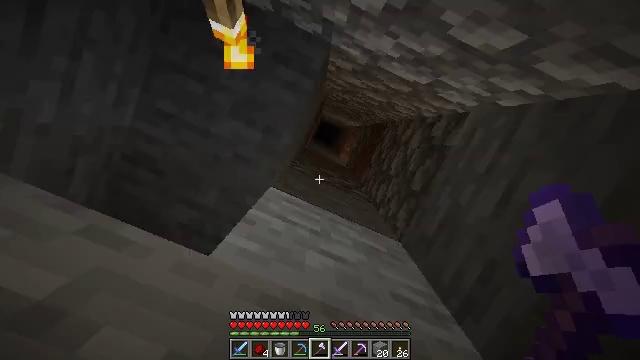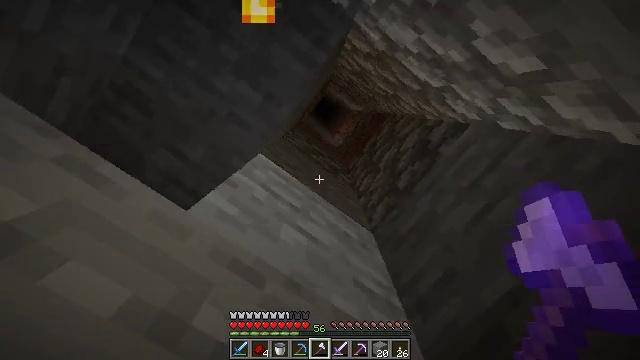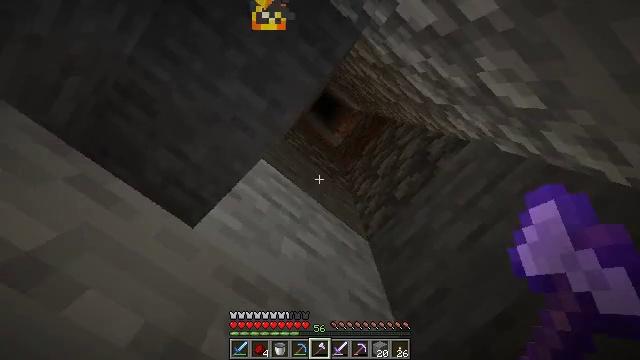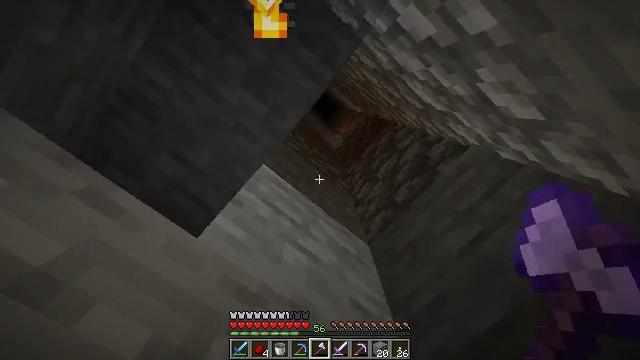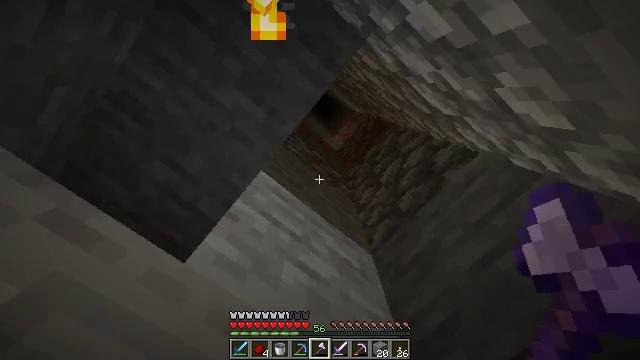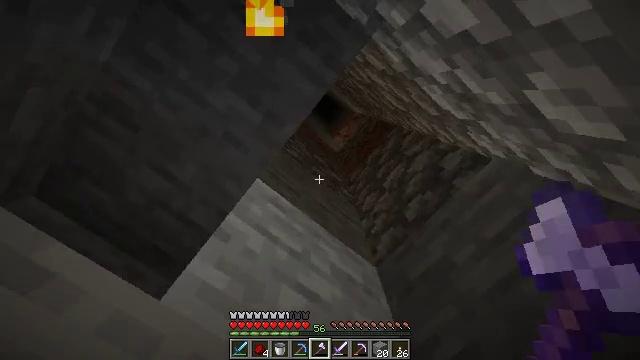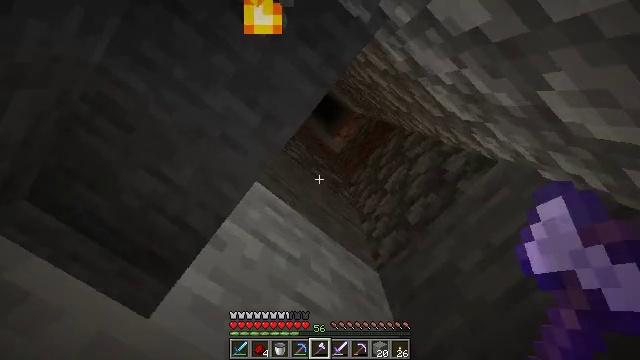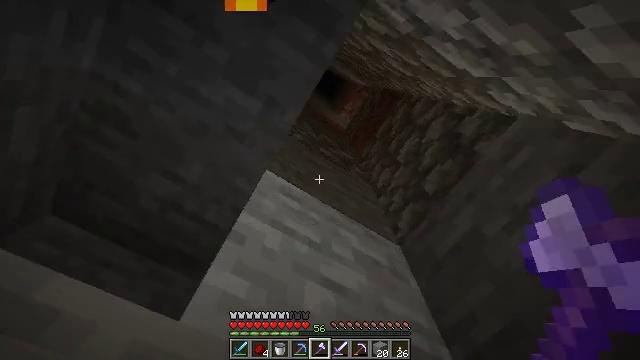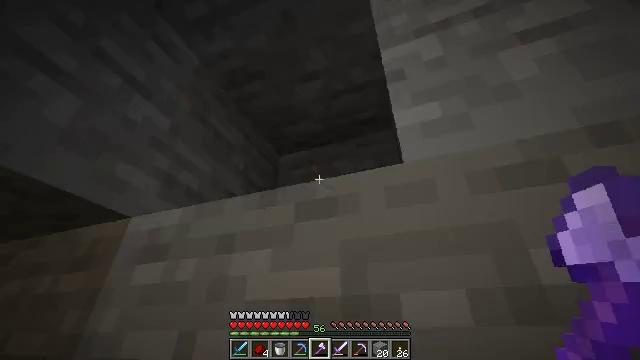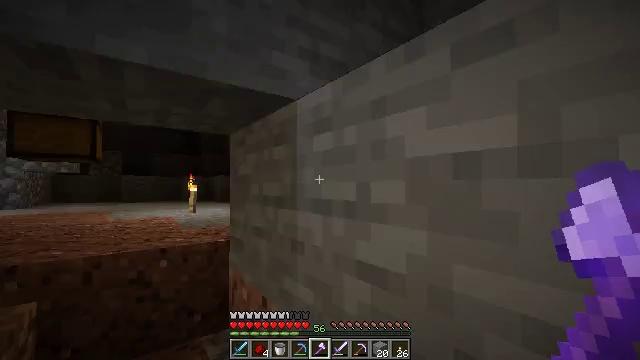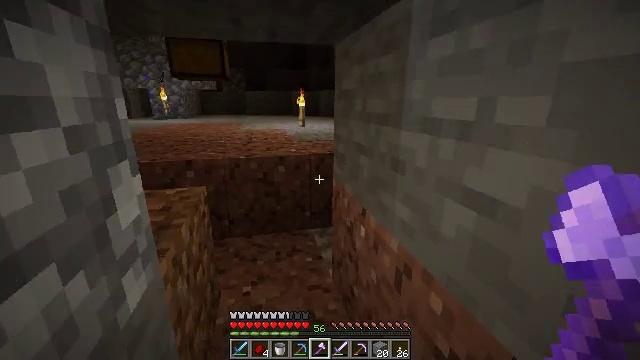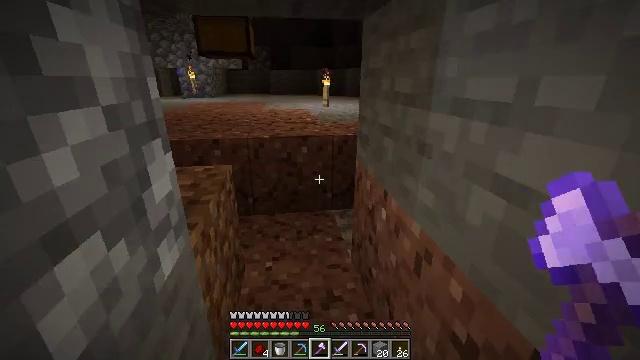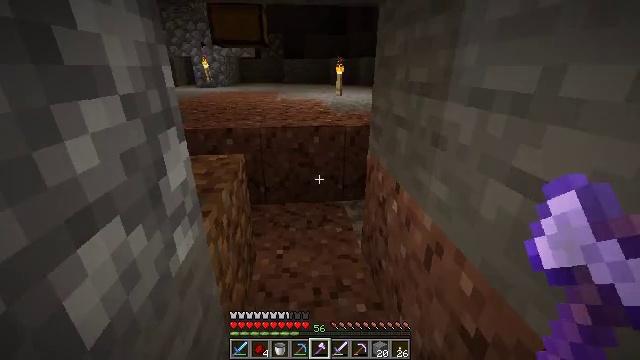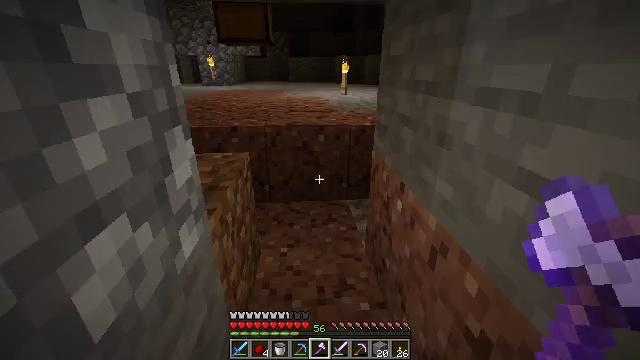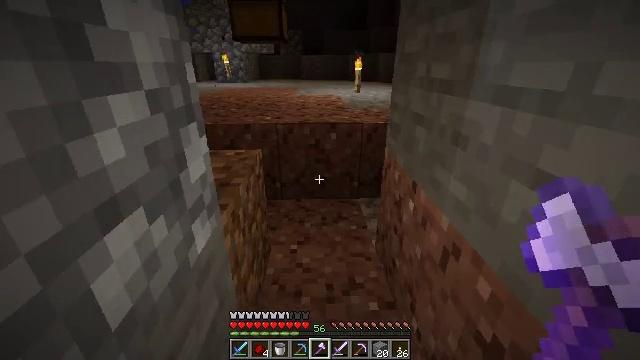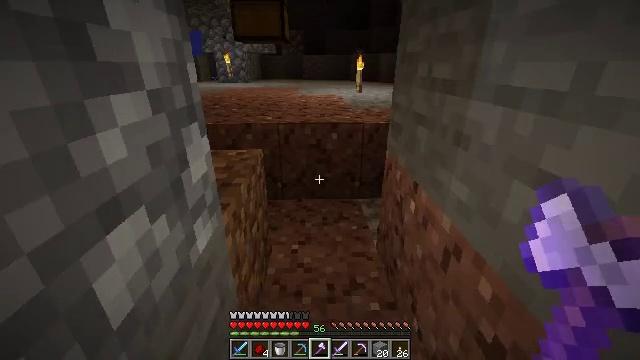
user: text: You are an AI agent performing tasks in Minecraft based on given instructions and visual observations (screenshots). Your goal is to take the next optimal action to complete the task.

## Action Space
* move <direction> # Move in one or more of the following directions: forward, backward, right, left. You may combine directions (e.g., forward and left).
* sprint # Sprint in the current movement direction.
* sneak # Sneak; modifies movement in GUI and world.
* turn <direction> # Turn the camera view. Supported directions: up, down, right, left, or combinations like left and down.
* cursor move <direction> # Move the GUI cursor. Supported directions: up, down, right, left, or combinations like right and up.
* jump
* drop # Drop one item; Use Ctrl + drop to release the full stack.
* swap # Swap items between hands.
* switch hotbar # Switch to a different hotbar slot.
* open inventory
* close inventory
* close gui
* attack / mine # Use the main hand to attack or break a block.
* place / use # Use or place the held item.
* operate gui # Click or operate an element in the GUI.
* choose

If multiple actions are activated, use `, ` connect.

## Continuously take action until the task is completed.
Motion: motion action
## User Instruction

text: Gather the chest from its place.
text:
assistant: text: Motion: move back and move left, sneak
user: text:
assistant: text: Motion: move back, sneak, turn right and down
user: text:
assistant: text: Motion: no_op
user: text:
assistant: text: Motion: no_op
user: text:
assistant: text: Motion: no_op
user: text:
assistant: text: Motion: no_op
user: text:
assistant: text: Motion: turn left and down
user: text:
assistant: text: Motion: turn left and down
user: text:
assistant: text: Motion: turn left and down
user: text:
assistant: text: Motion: turn left and down
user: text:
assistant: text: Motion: turn left and down
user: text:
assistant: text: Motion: turn left and down
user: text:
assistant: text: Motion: turn left
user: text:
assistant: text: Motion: turn left
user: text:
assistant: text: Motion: no_op
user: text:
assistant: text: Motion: move forward
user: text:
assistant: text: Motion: move forward
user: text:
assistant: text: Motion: move forward
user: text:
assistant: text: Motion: move forward
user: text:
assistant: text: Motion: move forward
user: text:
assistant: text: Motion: move forward, turn right and up
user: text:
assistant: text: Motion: move forward, turn right and up
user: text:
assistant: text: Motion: move forward, turn right
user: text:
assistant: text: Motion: move forward, turn right
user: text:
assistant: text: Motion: move forward
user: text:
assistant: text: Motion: move forward
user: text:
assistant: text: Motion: move forward
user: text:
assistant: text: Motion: move forward
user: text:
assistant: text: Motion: move forward
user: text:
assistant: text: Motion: move forward